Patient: sex F, age 72
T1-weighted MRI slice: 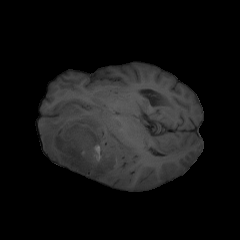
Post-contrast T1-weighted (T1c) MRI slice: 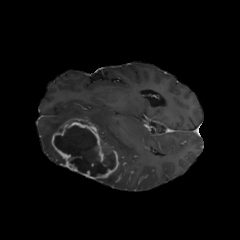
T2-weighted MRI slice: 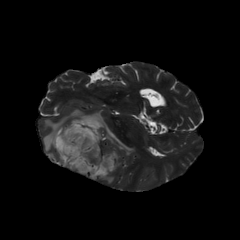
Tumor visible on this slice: yes
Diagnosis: Glioblastoma, IDH-wildtype
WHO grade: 4